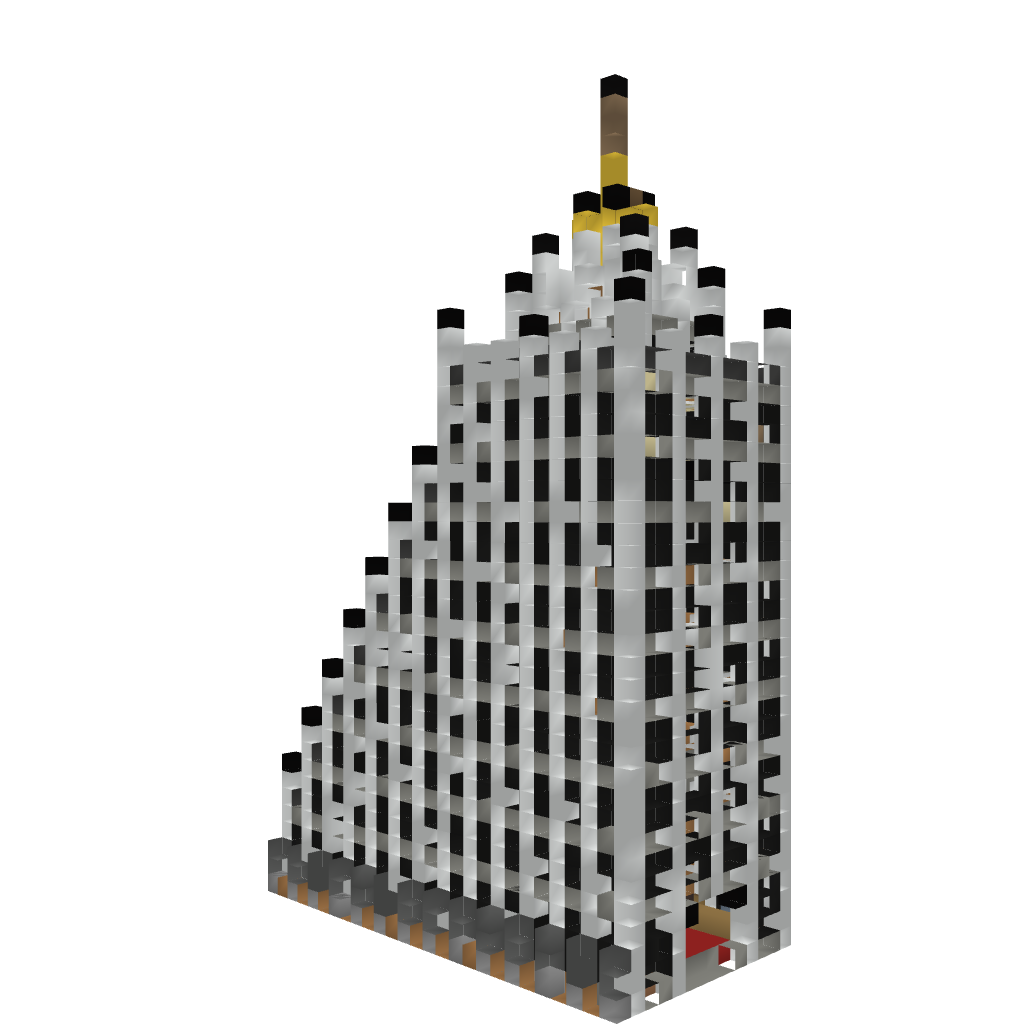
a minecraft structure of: The Majestic Hotel